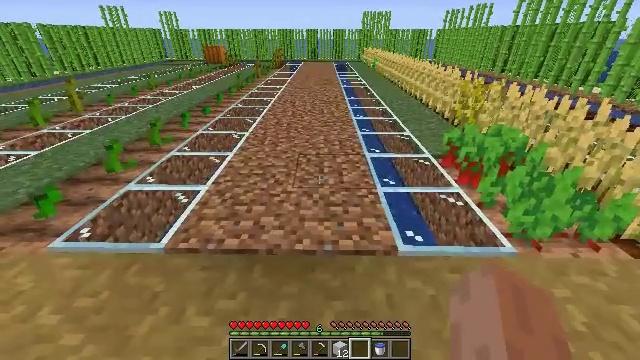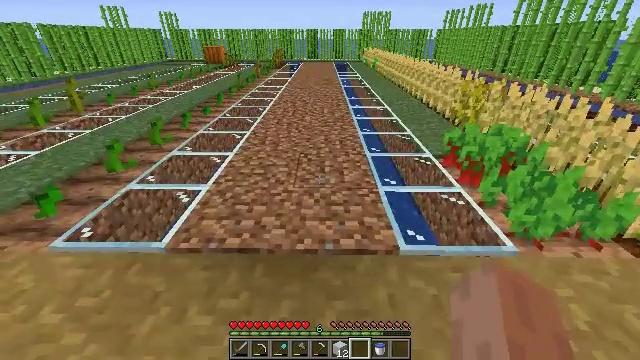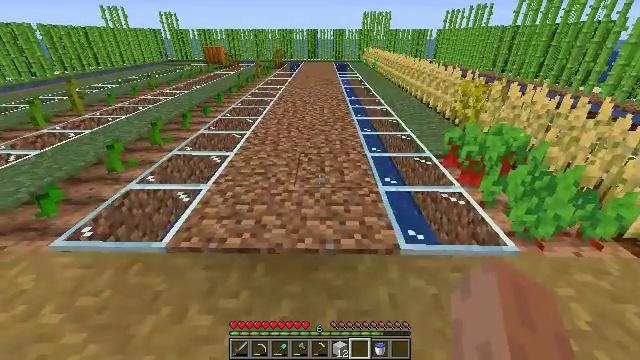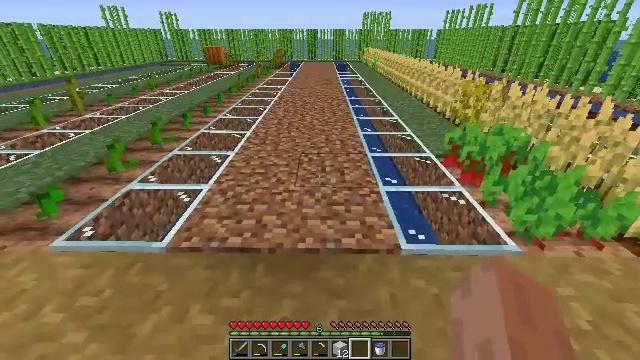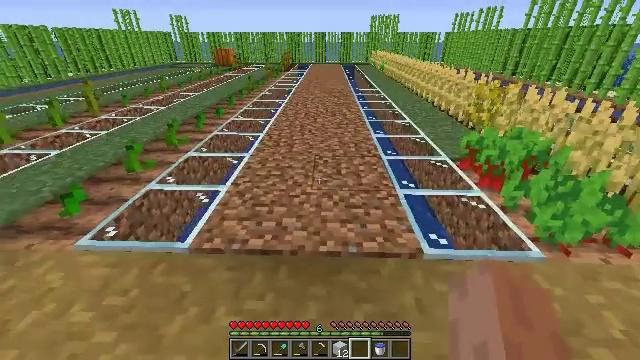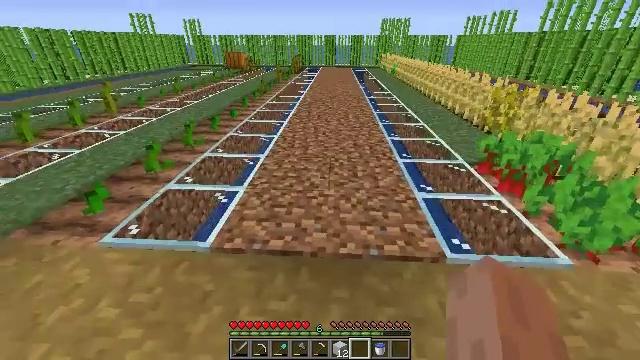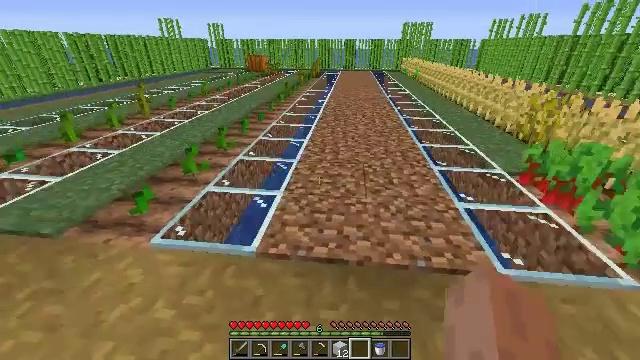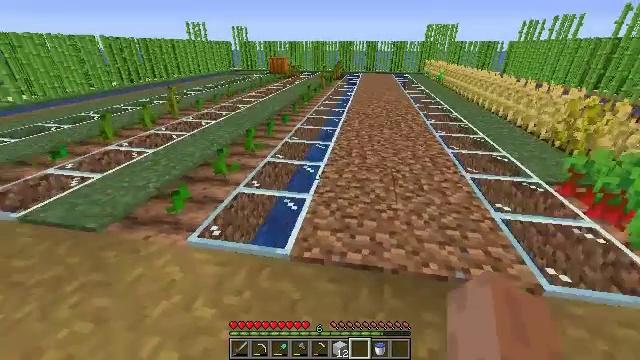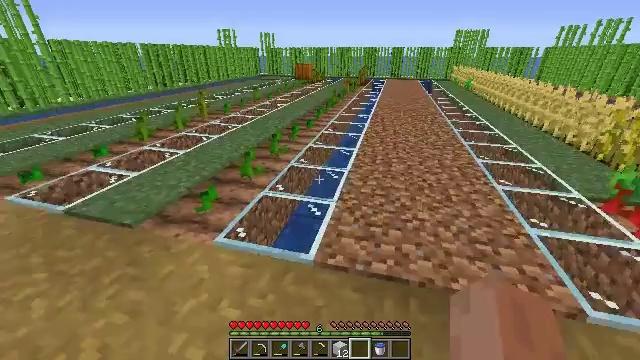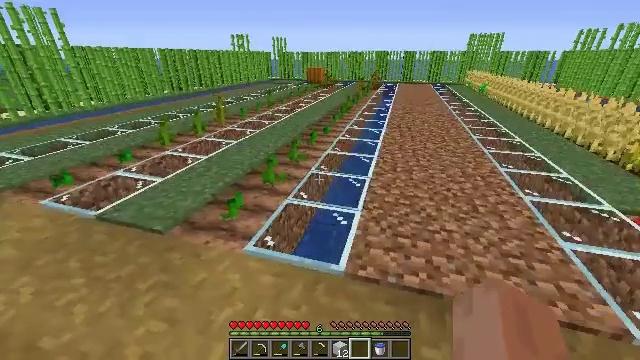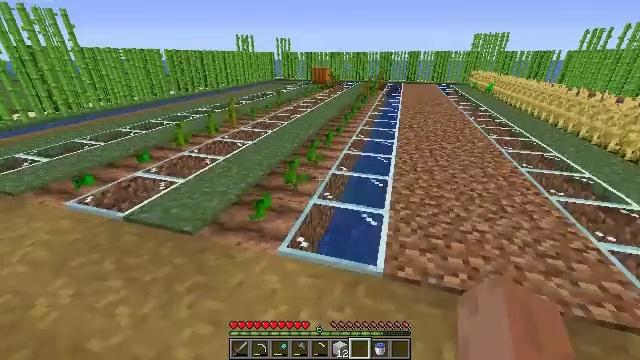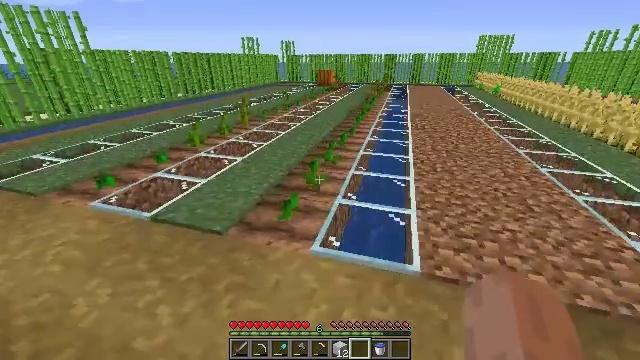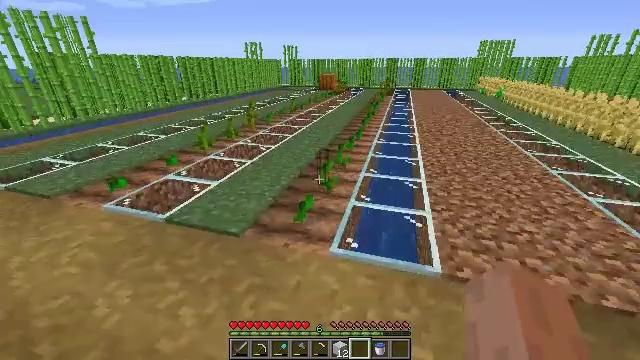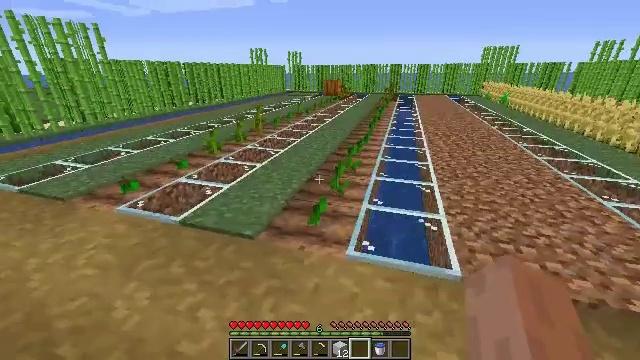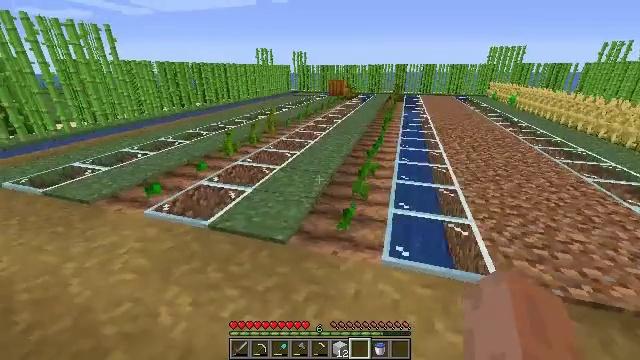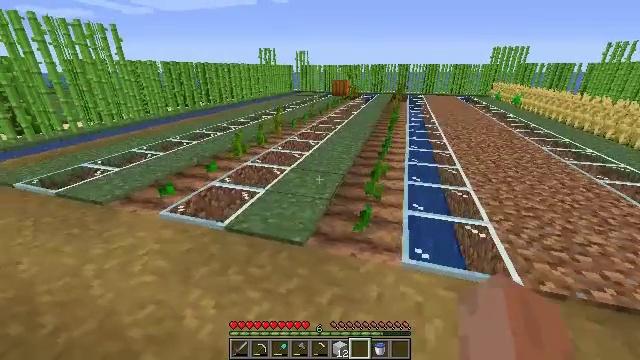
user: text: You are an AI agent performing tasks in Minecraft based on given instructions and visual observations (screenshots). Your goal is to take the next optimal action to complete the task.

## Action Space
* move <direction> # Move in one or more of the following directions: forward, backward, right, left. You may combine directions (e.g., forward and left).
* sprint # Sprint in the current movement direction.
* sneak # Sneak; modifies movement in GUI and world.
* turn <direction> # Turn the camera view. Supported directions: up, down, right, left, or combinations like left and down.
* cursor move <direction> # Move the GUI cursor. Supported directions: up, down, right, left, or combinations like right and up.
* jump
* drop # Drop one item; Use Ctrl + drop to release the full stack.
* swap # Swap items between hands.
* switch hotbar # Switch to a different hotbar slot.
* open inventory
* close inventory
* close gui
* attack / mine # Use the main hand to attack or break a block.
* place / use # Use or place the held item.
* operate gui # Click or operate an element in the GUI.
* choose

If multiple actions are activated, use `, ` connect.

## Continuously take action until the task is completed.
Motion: motion action
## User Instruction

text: drop white concrete
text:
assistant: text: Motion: no_op
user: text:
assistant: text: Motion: no_op
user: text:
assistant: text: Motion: move left
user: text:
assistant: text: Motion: move left, turn left
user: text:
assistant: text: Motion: move left, turn left
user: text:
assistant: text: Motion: move left, turn left
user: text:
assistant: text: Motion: move left, turn left
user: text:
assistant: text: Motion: move left, turn left and up
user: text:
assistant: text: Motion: move left, turn left
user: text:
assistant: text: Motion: move left
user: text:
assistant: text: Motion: move left
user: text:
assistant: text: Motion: move left
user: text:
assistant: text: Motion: move left, turn up
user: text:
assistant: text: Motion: move left
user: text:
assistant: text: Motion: move left
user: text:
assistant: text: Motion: move left
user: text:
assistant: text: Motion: move left
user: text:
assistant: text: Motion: move left
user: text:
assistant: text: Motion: move left
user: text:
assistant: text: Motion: move left
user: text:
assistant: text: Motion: move left
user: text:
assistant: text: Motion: move left
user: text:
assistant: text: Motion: move left
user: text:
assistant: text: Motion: move left
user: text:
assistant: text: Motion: move left
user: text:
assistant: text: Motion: move left
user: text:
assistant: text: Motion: move left
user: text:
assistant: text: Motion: move left
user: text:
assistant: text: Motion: move left
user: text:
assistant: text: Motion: move left